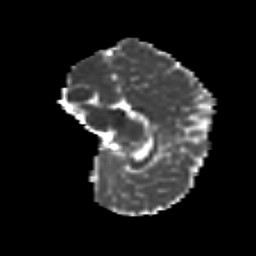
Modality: MD
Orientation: sagittal
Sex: female
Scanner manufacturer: siemens
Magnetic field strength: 3 T
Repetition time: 5 s
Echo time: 0.071 s